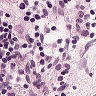
Metastatic tissue present: no